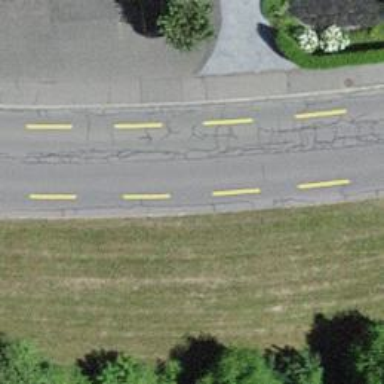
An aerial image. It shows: Unclassified road with asphalt surface. There is designated lane for cyclists on both sides.